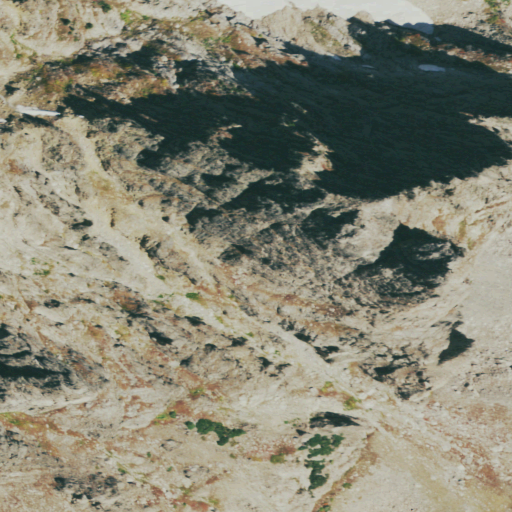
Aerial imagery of mountain in Colorado named Notchtop Mountain containing shrub, grassland, snow, and barren land